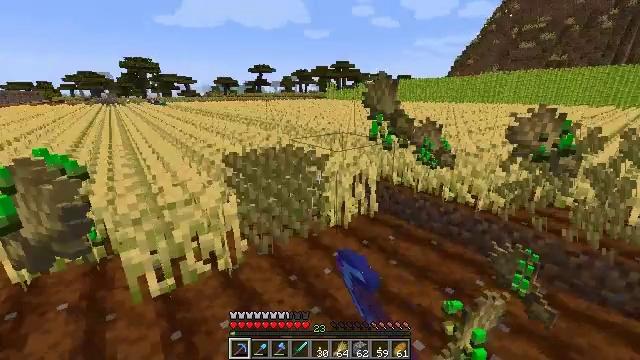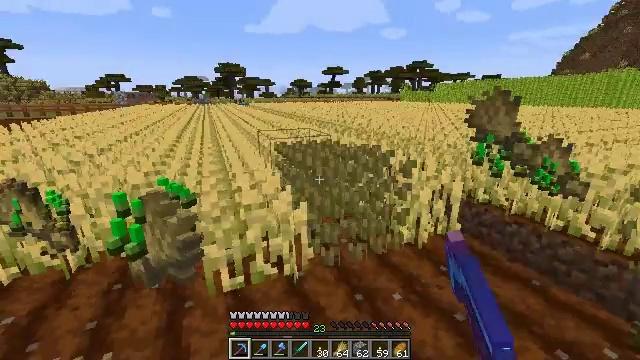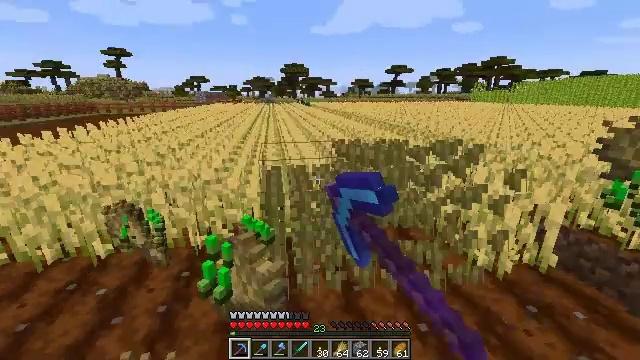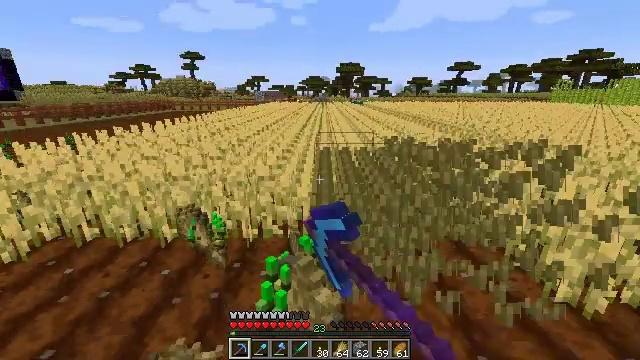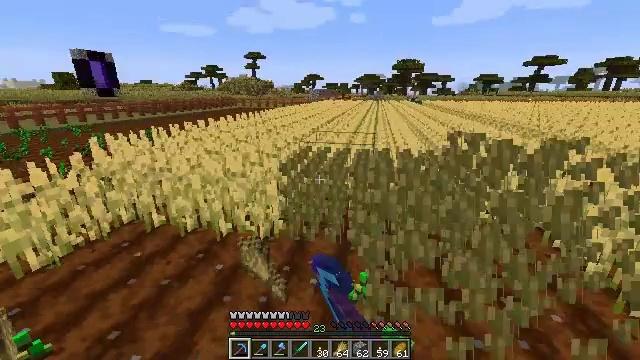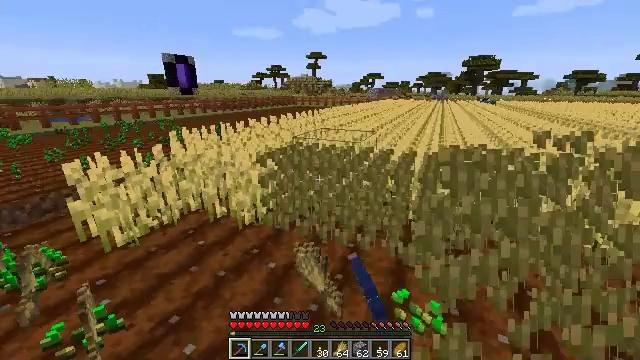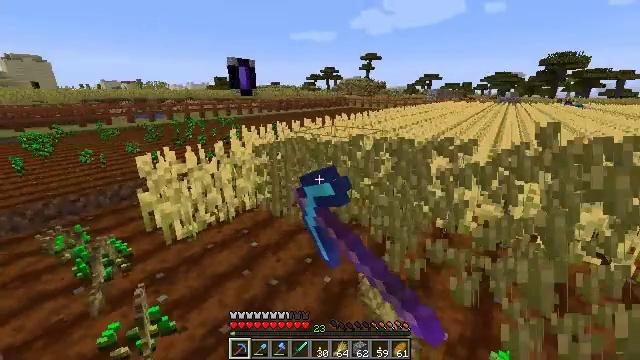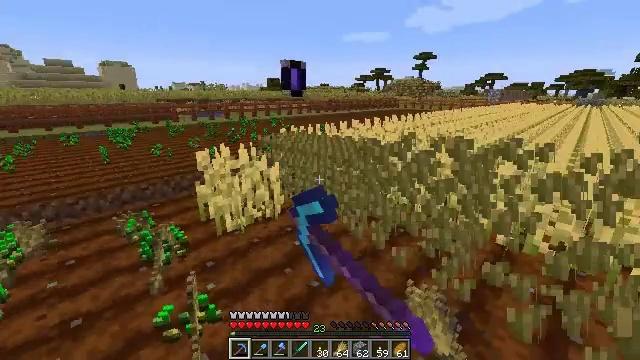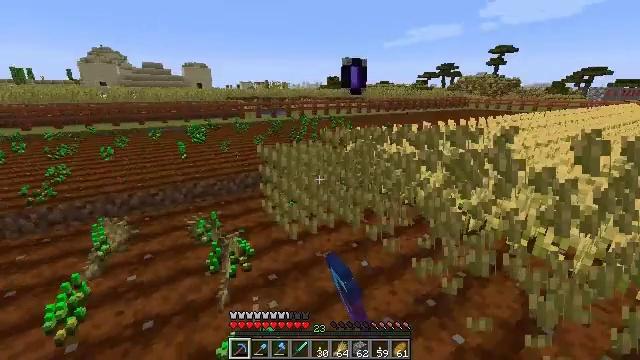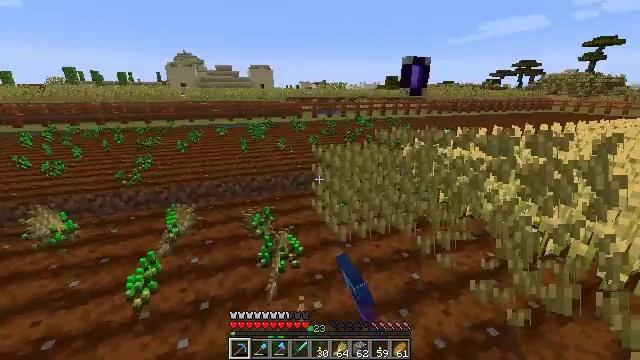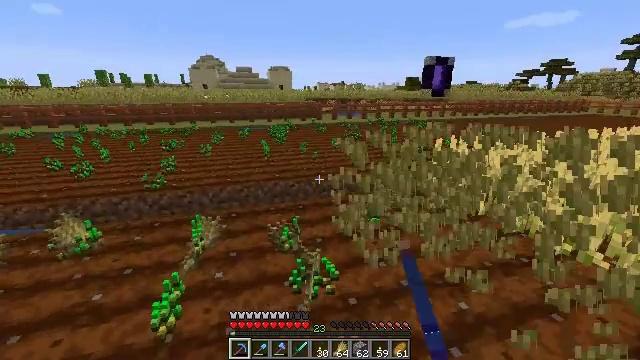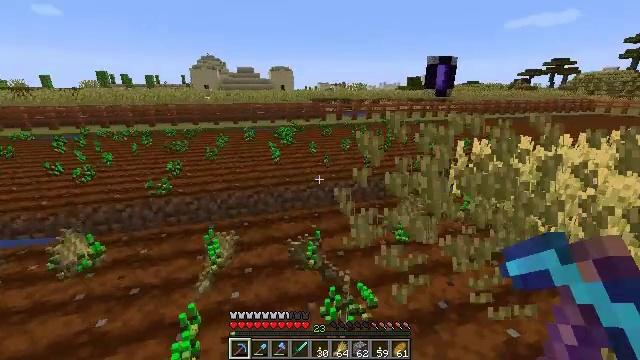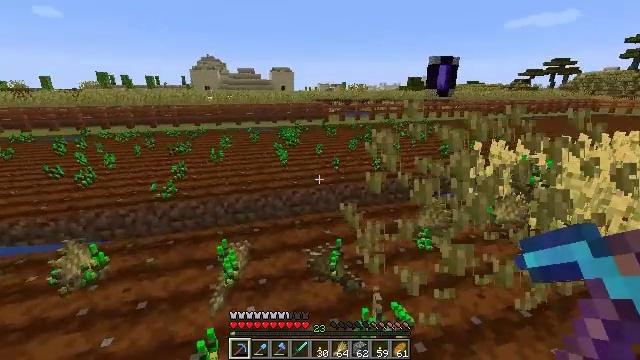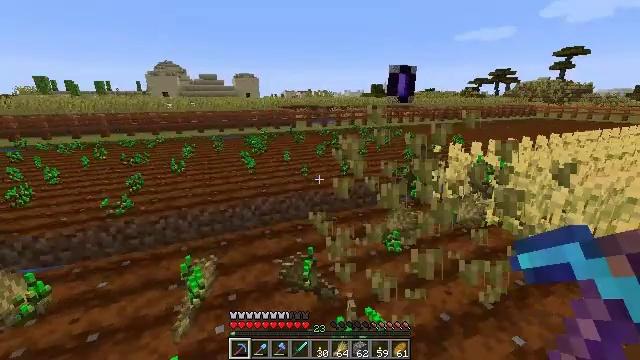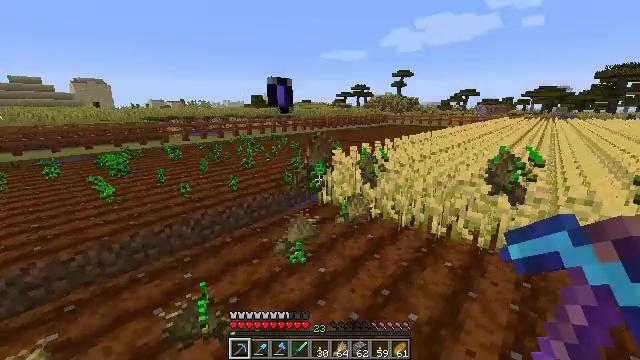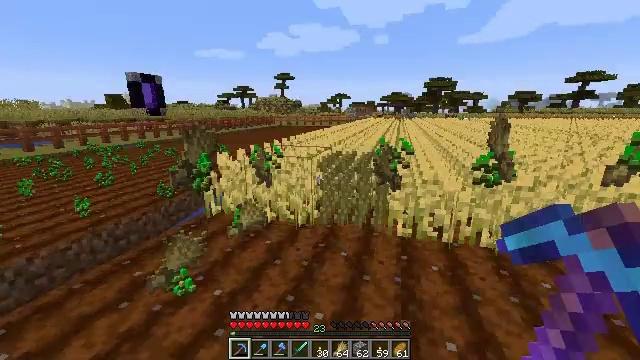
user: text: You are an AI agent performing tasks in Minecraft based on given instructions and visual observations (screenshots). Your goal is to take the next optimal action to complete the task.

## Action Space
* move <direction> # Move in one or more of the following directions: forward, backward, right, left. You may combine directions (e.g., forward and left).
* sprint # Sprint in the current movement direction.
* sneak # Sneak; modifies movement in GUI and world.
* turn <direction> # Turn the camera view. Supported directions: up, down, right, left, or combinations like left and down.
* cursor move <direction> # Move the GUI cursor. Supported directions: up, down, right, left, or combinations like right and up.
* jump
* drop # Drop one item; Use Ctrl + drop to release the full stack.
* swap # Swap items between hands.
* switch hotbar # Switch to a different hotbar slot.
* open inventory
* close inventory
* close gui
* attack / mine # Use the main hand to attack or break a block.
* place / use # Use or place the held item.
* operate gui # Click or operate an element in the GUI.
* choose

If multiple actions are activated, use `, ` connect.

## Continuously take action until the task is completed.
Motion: motion action
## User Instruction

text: Gather wheat by left-clicking on it.
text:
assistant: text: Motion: move forward and move left, turn left, attack / mine
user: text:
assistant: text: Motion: move forward and move left, turn left, attack / mine
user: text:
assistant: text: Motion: move forward and move left, turn left, attack / mine
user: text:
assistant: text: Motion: move forward and move left, turn left, attack / mine
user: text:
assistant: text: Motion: move forward and move left, turn left, attack / mine
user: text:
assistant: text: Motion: move forward and move left, turn left, attack / mine
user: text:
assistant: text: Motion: move forward and move left, turn left, attack / mine
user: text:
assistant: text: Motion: move forward and move left, turn left, attack / mine
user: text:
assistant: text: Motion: move forward and move left, turn left, attack / mine
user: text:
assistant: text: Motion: move forward and move left, turn left, attack / mine
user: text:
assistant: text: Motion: move forward and move left, attack / mine
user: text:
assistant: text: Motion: move forward and move left, attack / mine
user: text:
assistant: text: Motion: move forward and move right, turn right and up, attack / mine
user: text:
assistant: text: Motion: move forward and move right, turn right and up, attack / mine
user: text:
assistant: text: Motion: move forward and move right, turn right, attack / mine
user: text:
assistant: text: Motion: move forward and move right, turn right and down, attack / mine
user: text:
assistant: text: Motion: move forward and move right, turn right, attack / mine
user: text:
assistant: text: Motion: move forward and move right, turn right, attack / mine
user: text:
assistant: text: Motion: move forward and move right, turn right, attack / mine
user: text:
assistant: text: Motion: move forward and move right, turn right, attack / mine
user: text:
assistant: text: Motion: move forward and move right, turn right, attack / mine
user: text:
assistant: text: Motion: move forward and move right, turn right, attack / mine
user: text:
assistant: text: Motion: move forward and move right, turn right, attack / mine
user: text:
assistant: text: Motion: move forward and move right, turn right, attack / mine
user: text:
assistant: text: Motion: move forward and move right, turn right, attack / mine
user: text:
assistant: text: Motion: move forward and move right, turn right, attack / mine
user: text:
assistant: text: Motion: move forward and move left, turn right, attack / mine
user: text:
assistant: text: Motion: move forward and move left, attack / mine
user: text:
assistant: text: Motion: move forward and move left, turn left, attack / mine
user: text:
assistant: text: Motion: move forward and move left, turn left, attack / mine